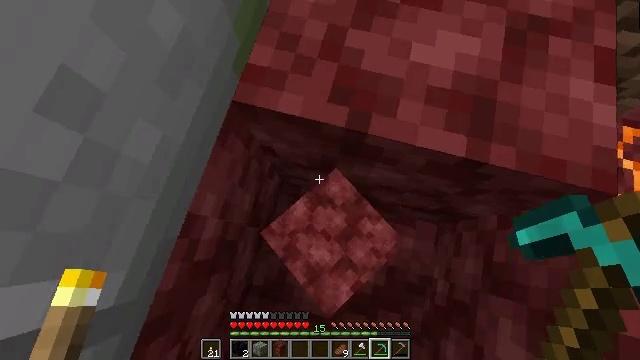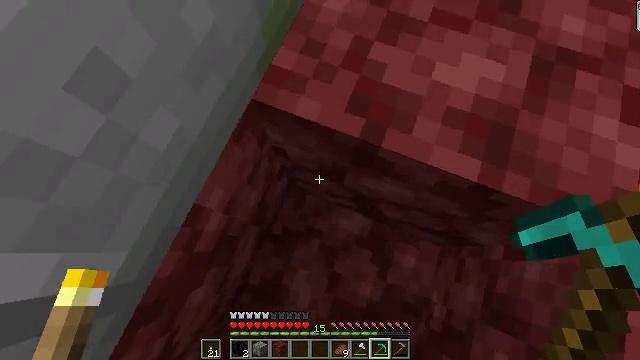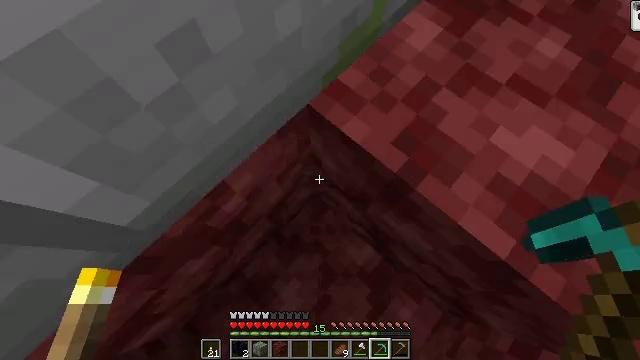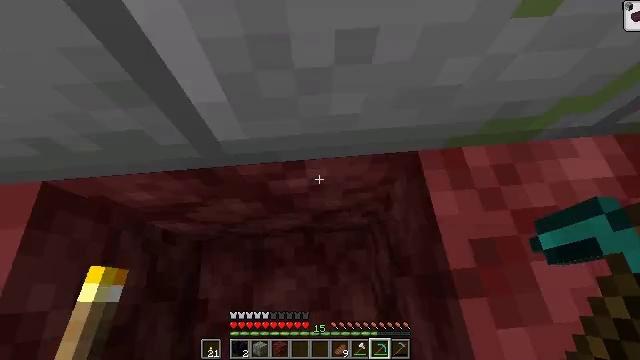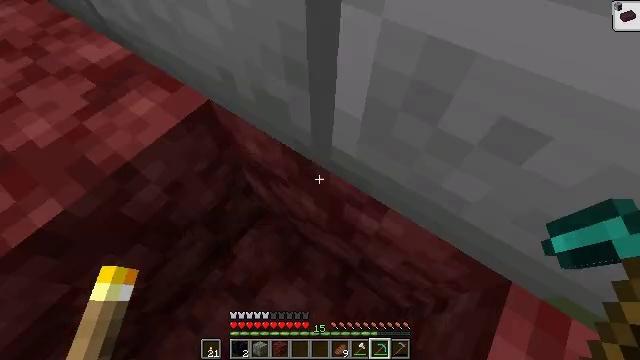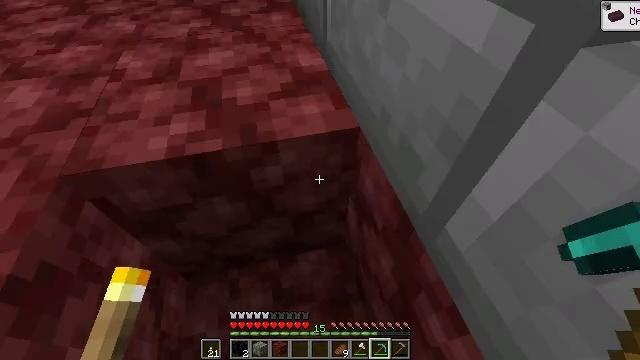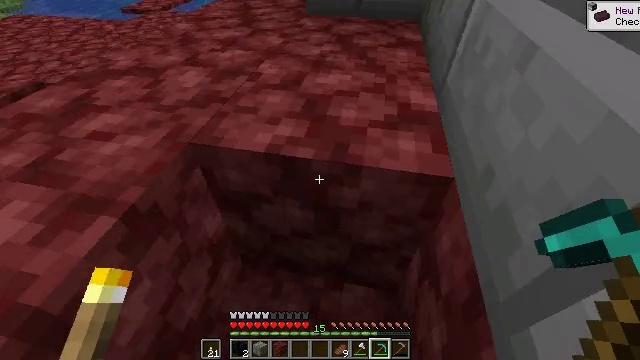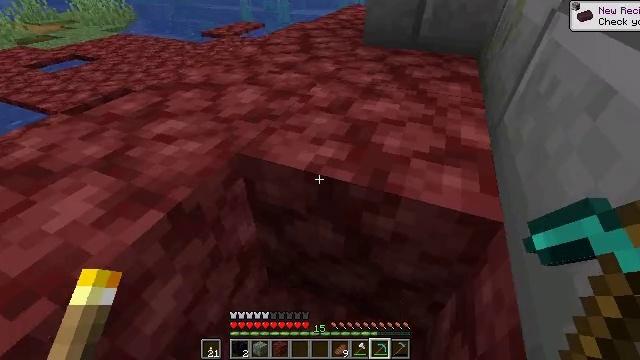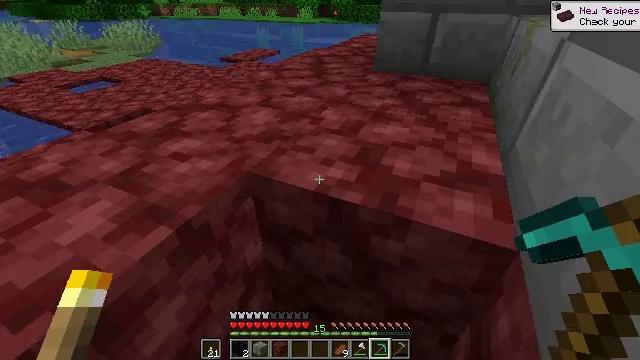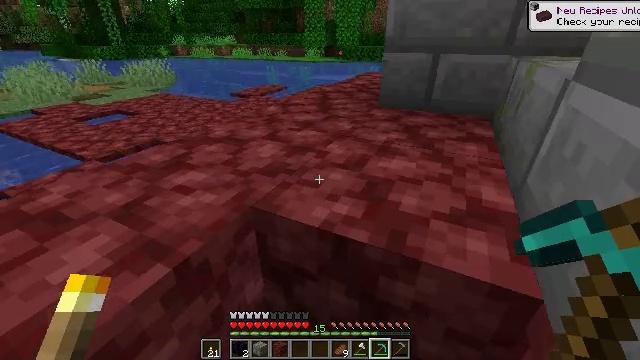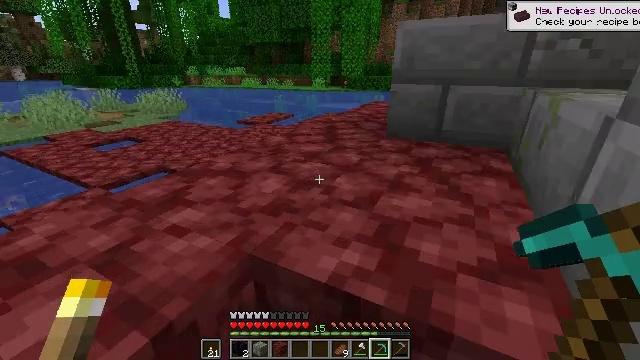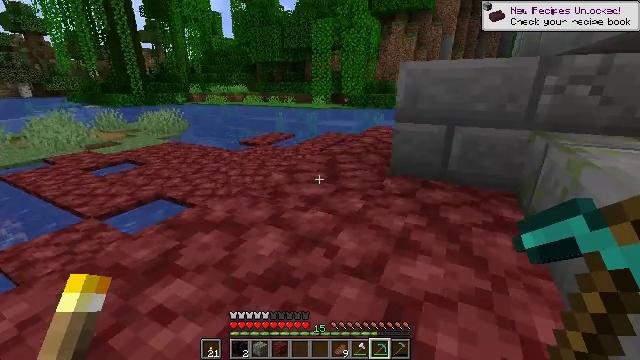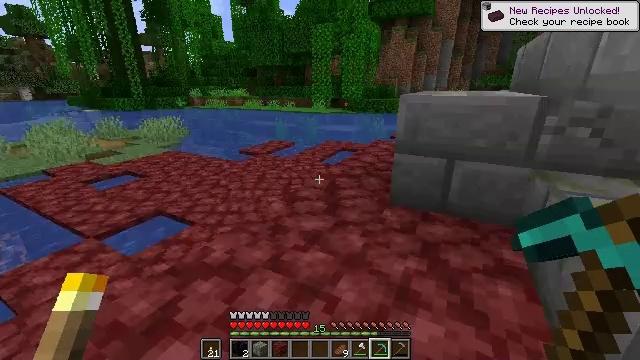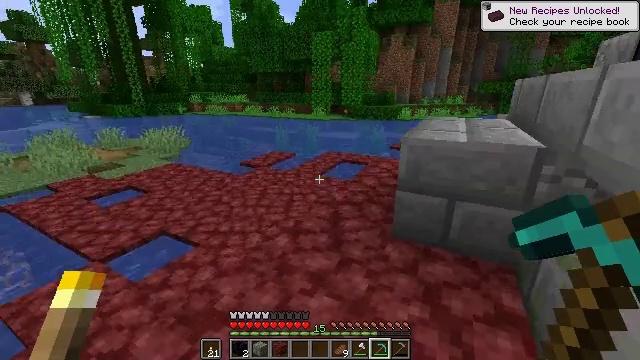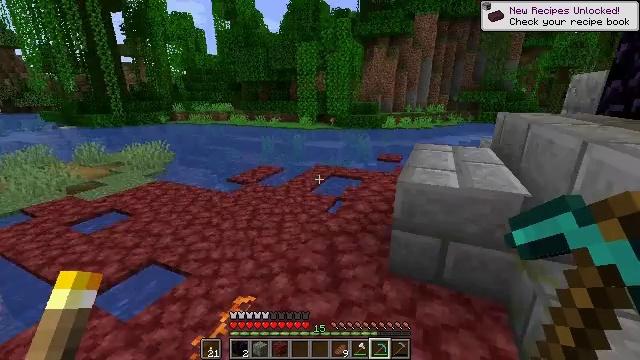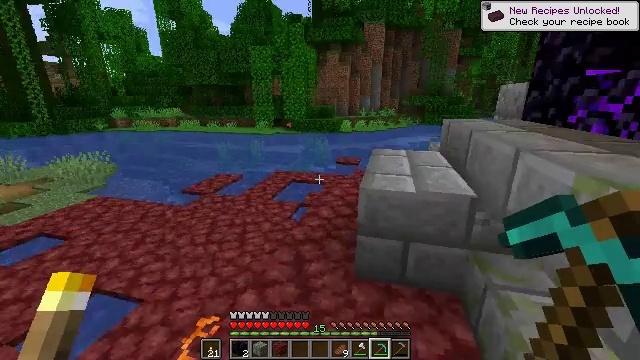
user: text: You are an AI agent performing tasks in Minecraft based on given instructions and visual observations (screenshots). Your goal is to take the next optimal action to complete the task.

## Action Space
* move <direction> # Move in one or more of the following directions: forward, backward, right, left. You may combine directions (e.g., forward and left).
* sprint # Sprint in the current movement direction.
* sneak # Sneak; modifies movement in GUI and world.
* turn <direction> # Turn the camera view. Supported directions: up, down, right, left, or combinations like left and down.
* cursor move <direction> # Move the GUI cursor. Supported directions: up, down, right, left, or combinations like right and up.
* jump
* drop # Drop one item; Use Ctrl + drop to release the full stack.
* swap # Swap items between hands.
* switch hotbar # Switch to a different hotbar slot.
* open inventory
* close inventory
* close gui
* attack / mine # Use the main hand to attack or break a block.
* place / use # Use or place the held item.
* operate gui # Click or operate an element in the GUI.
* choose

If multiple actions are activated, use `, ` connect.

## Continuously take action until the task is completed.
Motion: motion action
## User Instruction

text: Collect the crying obsidian underground.
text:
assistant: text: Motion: turn left and up
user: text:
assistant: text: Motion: turn left and up
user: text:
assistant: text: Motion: turn left and up
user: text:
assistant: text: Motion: turn left and up
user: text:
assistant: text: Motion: turn left and up
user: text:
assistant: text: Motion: turn left and up
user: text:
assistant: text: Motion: turn left and up
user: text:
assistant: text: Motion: turn left and up
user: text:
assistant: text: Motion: move forward, turn left and up
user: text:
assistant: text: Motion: move forward, turn left and up
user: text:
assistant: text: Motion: move forward, turn up, jump
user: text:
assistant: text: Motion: move forward and move left, jump
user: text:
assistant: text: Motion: move forward and move left, jump
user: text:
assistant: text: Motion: move forward and move left, turn right and up, jump
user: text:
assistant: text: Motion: move forward and move left, turn right, jump
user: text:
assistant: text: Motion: move forward and move left, turn right, jump
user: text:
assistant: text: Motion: move forward, turn right
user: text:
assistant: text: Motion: turn right
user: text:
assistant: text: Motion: turn right
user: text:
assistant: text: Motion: turn right
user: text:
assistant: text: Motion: turn right
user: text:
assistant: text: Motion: turn right
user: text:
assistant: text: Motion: turn right
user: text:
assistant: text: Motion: turn right
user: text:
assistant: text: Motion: turn right
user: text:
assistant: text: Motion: no_op
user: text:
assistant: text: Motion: turn up
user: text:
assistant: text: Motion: turn up
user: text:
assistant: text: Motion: no_op
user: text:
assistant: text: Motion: move forward and move left